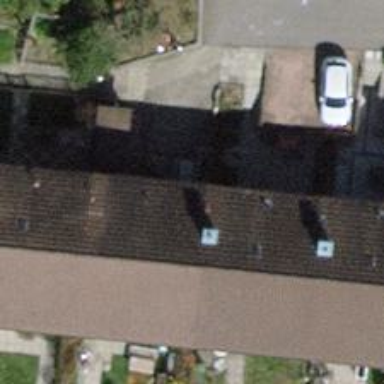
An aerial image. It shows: Building with tiled roof.